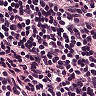
Metastatic tissue present: no